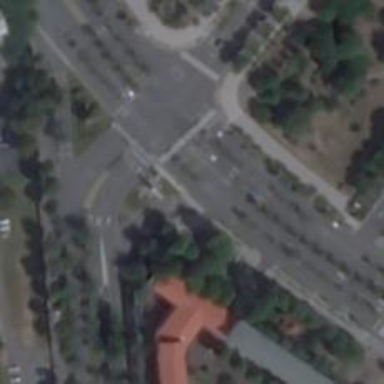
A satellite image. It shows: Marked crossing on the road.